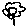
Label: flower